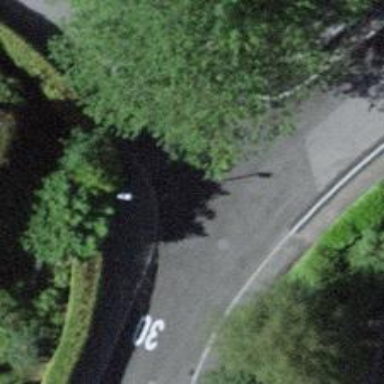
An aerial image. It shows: Kerb barrier.